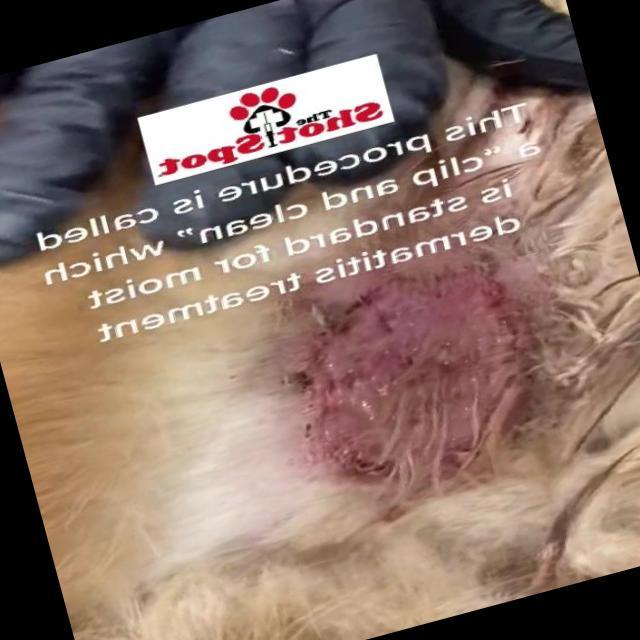
Canine dermatitis — inflammation of the skin presenting with erythema, pruritus, papules, and excoriation. May be allergic, contact, or atopic in origin.